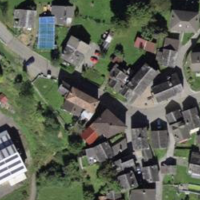
EUNIS habitat code: 54
Species observed at this site:
Antaxius pedestris
Idaea rusticata
Hypena proboscidalis
Cepaea nemoralis